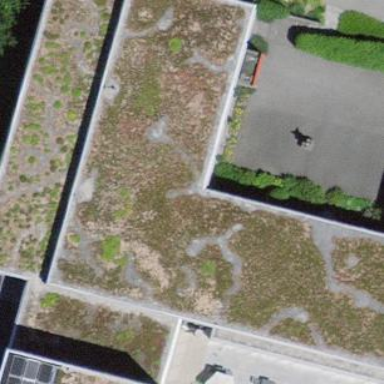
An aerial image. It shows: Building part with flat roof.